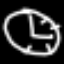
Label: clock